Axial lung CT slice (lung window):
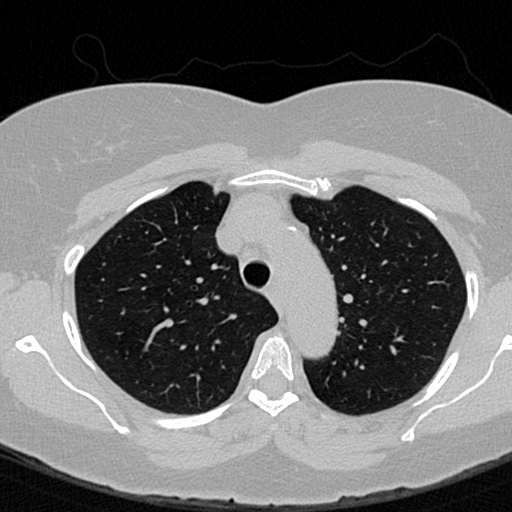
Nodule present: no